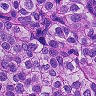
Metastatic tissue present: yes